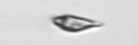
Label: Cryptophyta